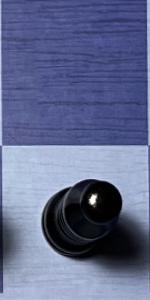
Label: Bishop_Black